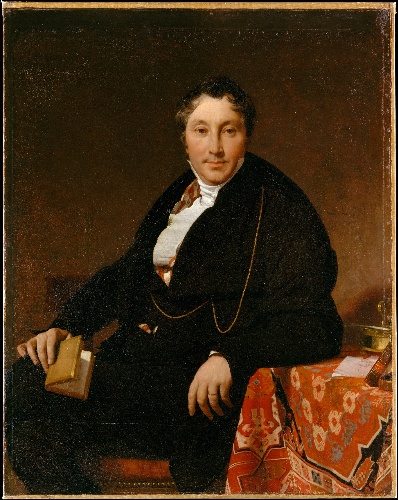
Title: Jacques-Louis Leblanc (1774–1846)
Artist: Jean Auguste Dominique Ingres
Artist bio: French, Montauban 1780–1867 Paris
Date: 1823
Object type: Painting
Classification: Paintings
Medium: Oil on canvas
Dimensions: 47 5/8 x 37 5/8 in. (121 x 95.6 cm)
Department: European Paintings
Credit line: Catharine Lorillard Wolfe Collection, Wolfe Fund, 1918
Accession year: 1919
Repository: Metropolitan Museum of Art, New York, NY
Tags: Men|Portraits